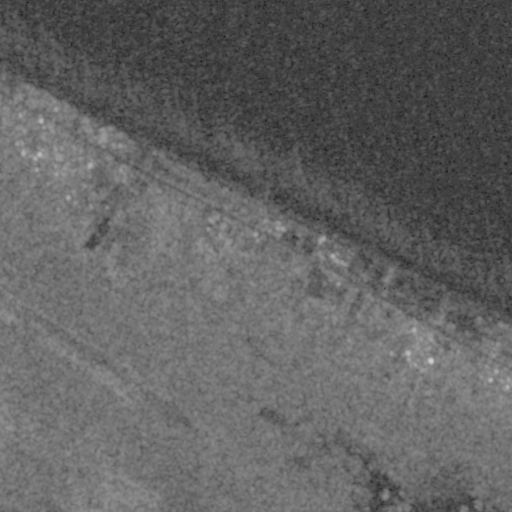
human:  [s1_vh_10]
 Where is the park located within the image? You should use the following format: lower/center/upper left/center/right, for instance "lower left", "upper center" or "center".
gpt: The park is located in the lower right of the image.
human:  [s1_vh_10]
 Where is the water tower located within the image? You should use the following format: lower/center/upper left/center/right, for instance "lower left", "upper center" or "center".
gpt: The water tower is located in the center of the image.
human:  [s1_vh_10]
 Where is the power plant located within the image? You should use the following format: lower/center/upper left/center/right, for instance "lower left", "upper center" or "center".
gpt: There is no power plant in the image.

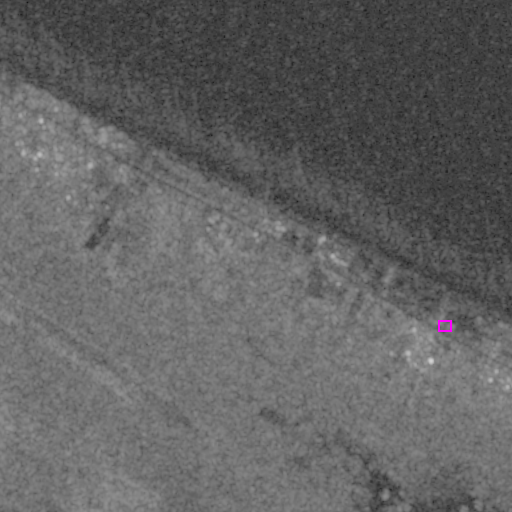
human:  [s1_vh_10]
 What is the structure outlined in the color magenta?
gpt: The structure outlined in magenta is a park.
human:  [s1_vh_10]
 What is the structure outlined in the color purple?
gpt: There is no purple outline.